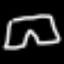
Label: pants